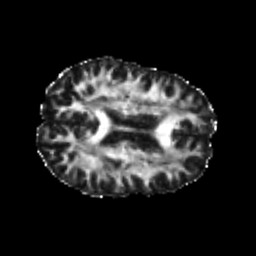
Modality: FA
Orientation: axial
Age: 24
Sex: female
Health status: healthy
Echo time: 0.074 s